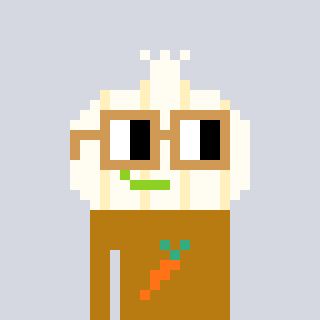
a pixel art character with square brown glasses, a garlic-shaped head and a gold-colored body on a cool background